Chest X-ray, PA view. Patient: 62 years old, sex M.
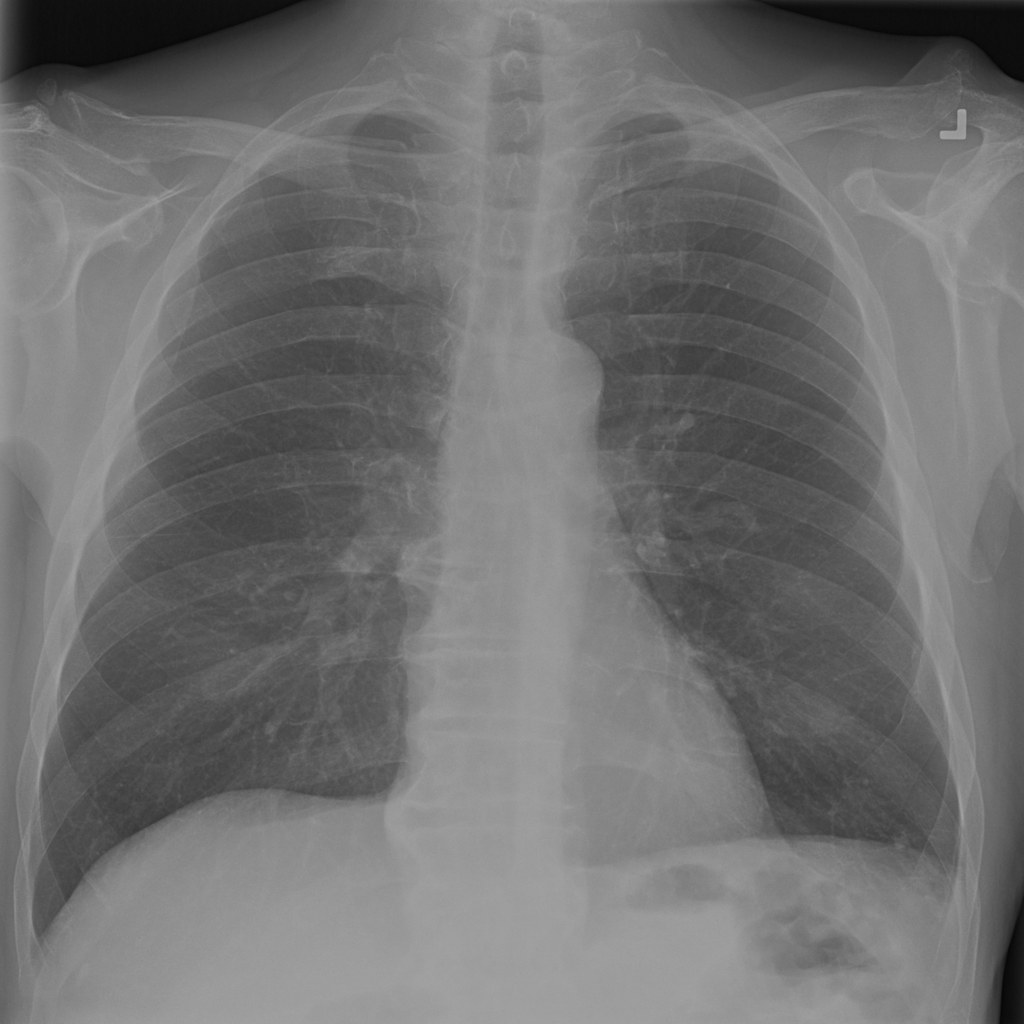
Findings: No Finding